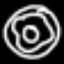
Label: donut